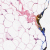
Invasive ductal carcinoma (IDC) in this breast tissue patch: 0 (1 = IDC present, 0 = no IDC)